Aerial crown-view tile of a tropical tree (Barro Colorado Island, Panama), acquired 20250317:
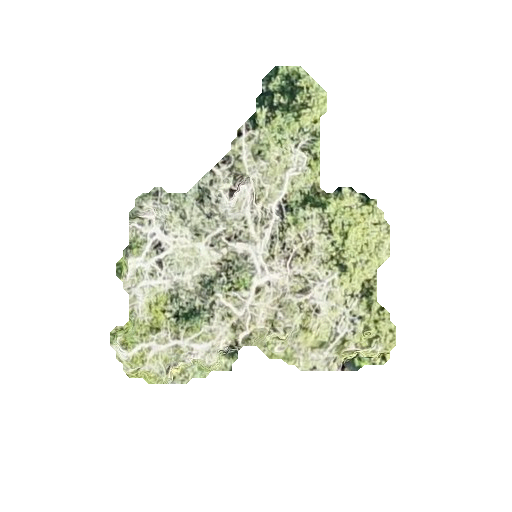
Species: Platypodium elegans
GBIF accepted scientific name: Platypodium elegans
Crown area: 83.077 m²